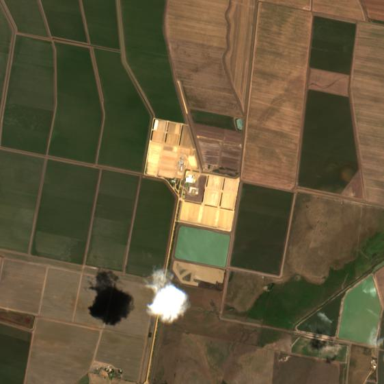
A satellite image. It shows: Industrial area consisting of cotton gin.